Question: I have an .png image where i have formed some buttons in one image . now i want to use those figure on one drawing as background for different button. I am working on frame layout. How to proceed?

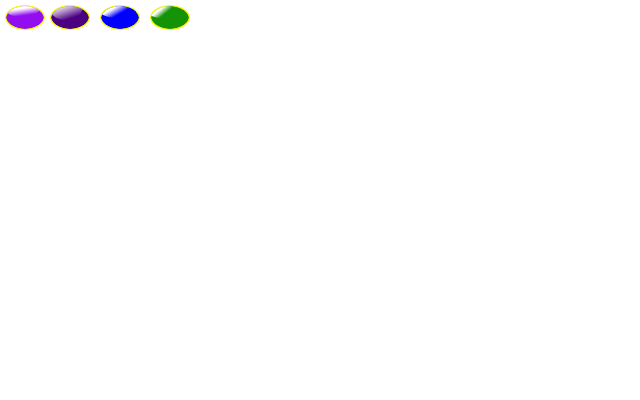
Answer: If the button is the child of your FrameLayout, add this to your FrameLayout in xml.
'''
android:background="@drawable/your_png"
'''